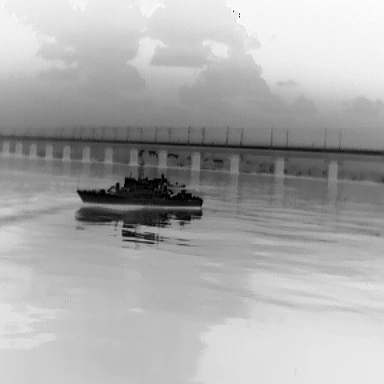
There is a warship in the infrared image.